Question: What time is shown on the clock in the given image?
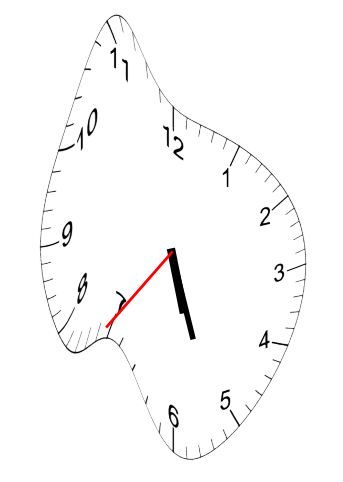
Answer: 05:26:36